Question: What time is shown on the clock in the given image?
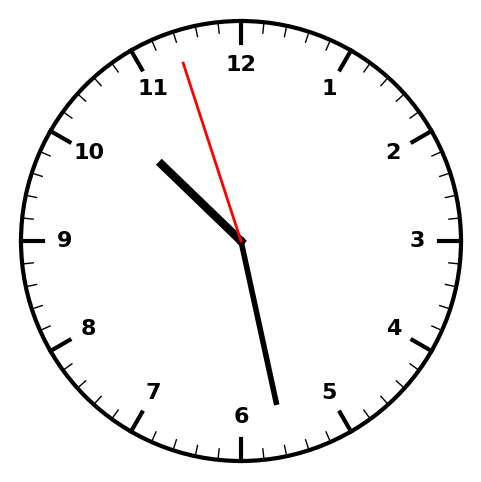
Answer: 10:27:57